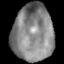
Tissue: lung
Cell type: Epithelial cells
Senescence score: 0.1975
Nuclear area (px): 2291
Mean DAPI intensity: 133.016